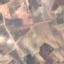
Land use / land cover class: PermanentCrop